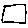
Label: square